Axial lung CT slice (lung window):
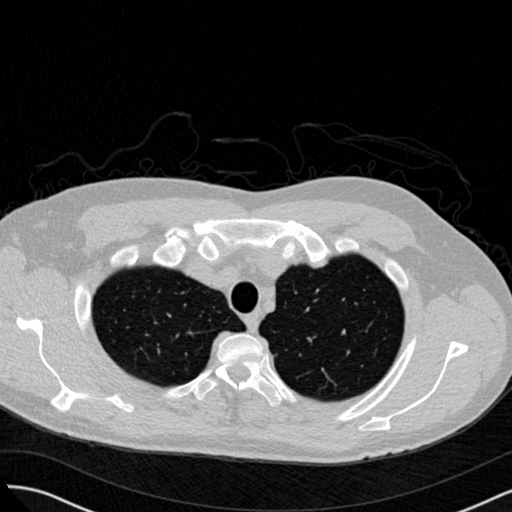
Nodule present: no